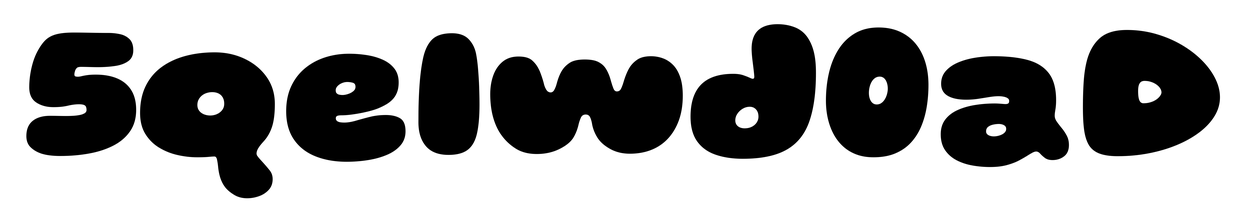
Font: Gluten_Black